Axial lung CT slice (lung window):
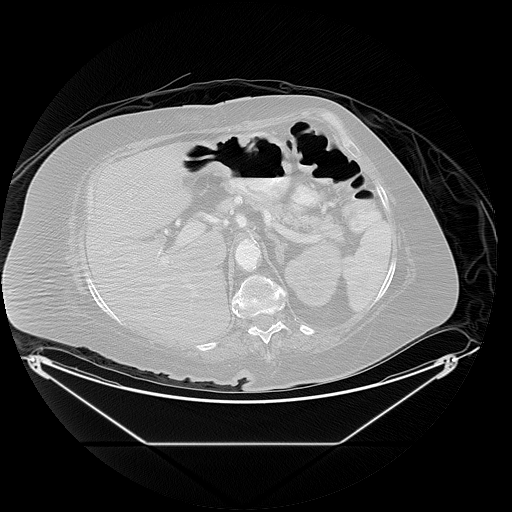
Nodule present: no